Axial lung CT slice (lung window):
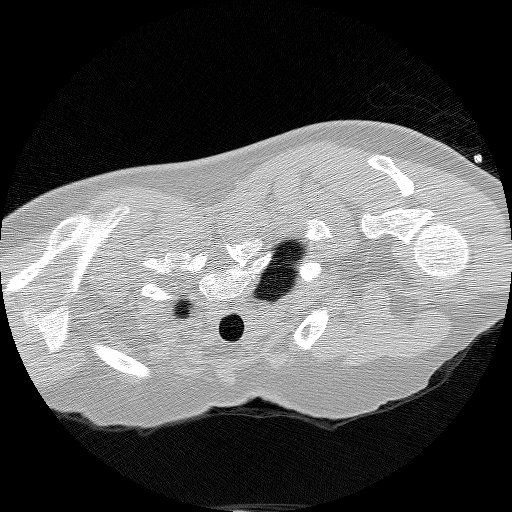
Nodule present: no